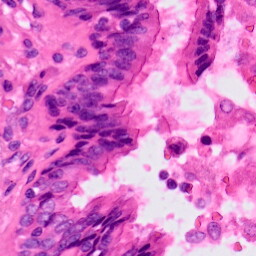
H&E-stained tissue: Lung